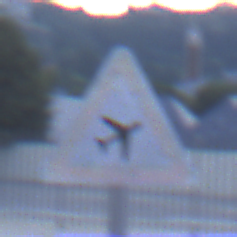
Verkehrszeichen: FlugbetriebLinks
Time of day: SunriseSunset
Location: Outdoor (Suburban)
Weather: PartlyCloudy
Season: NotSpecified
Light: Natural